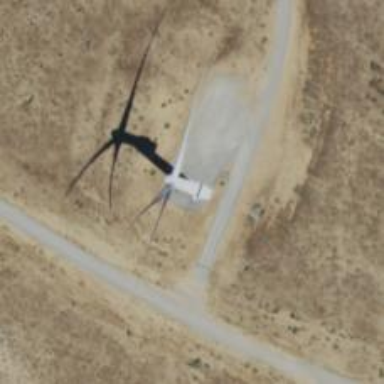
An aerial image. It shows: Wind generator powered by Vestas horizontal axis wind turbine.